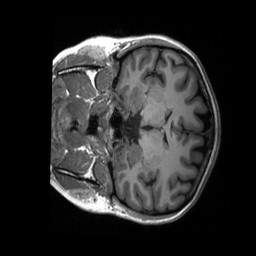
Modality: T1w
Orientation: coronal
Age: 21
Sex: female
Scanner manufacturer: siemens
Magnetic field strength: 3 T
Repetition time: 2.3 s
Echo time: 0.00232 s